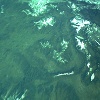
Label: land